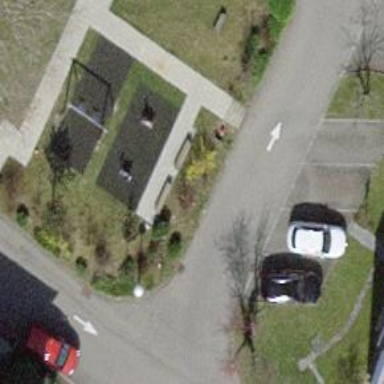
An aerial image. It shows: Brown bench in the vicinity.